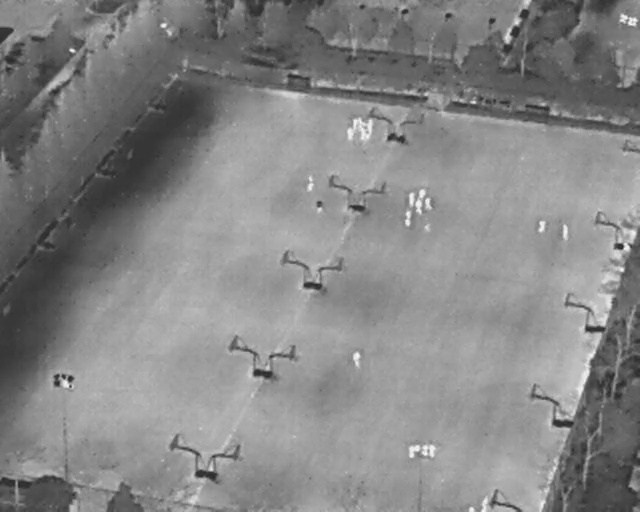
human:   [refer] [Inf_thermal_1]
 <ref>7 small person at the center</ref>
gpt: <box>[[46, 35, 49, 36, 2], [49, 39, 50, 41, 2], [62, 38, 65, 39, 2], [65, 38, 68, 40, 2], [64, 36, 66, 38, 2], [64, 39, 66, 41, 2], [62, 42, 65, 43, 2]]</box>

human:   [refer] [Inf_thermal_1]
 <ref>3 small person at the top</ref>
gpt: <box>[[56, 24, 59, 25, 2], [55, 24, 57, 26, 2], [53, 25, 55, 26, 2]]</box>

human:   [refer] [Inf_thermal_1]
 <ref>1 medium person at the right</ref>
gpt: <box>[[87, 44, 89, 46, 2]]</box>

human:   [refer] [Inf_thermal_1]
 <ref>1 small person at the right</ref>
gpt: <box>[[83, 43, 85, 44, 2]]</box>